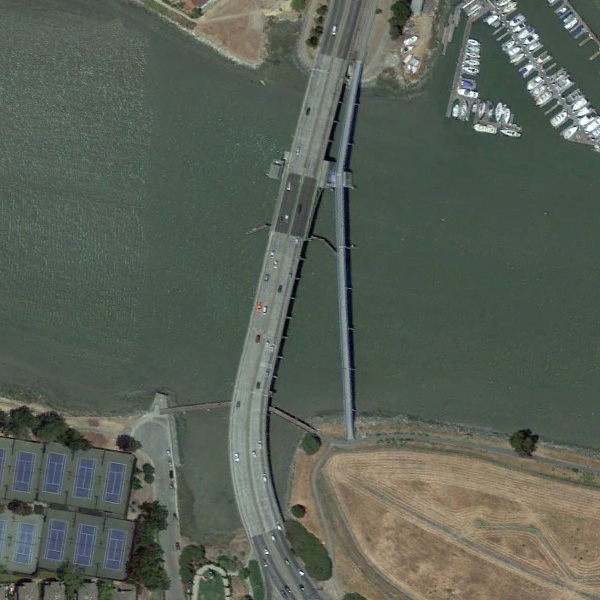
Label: Bridge